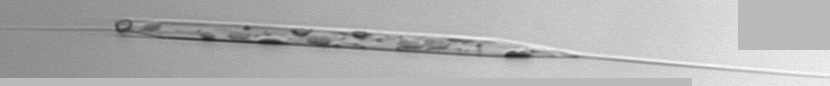
Label: Rhizosolenia